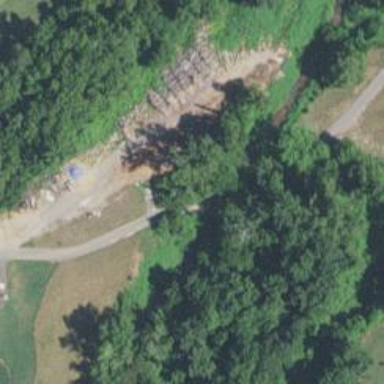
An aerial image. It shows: Bridge over path used as golf cartpath.